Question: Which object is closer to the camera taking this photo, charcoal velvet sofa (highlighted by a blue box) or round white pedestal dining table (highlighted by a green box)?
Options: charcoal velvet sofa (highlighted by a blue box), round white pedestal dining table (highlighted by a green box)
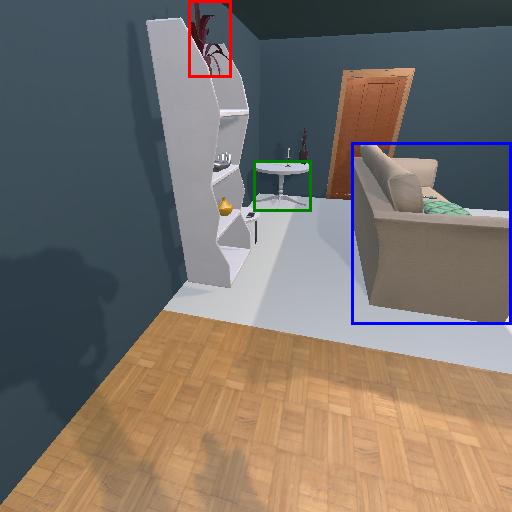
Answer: charcoal velvet sofa (highlighted by a blue box)